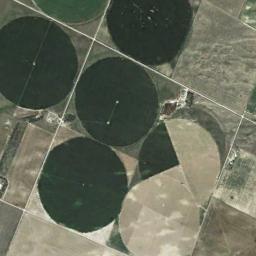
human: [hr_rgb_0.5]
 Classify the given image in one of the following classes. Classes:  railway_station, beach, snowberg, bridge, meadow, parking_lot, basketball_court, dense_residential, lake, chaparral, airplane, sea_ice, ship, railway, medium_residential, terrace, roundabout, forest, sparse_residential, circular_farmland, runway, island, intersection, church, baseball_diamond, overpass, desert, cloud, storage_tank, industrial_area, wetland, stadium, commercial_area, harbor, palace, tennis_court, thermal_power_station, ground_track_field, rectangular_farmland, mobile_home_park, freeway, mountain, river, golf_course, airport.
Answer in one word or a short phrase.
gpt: circular_farmland